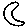
Label: moon